Question: I'd like to have the following figures style layout.
My xml code:
'''
<RelativeLayout android:id="@+id/RelativeLayout01"
xmlns:android="http://schemas.android.com/apk/res/android"
xmlns:tools="http://schemas.android.com/tools"
android:layout_width="fill_parent"
android:orientation="vertical"
android:layout_height="fill_parent">
<LinearLayout
android:id="@+id/LinearLayout01"
android:layout_width="match_parent"
android:layout_height="wrap_content"
android:layout_centerVertical="true"
android:orientation="vertical" >
<ImageView
android:id="@+id/imageViewFlickrLogo"
android:layout_width="wrap_content"
android:layout_height="wrap_content" />
<EditText
android:id="@+id/edit_message"
android:layout_width="match_parent"
android:layout_height="wrap_content"
android:text="@string/edit_message" />
<Button
android:id="@+id/button_search"
android:layout_width="wrap_content"
android:layout_height="wrap_content"
android:onClick="searchUsingTag"
android:text="@string/button_search" />
</LinearLayout>
</RelativeLayout>
'''
The problem is that ImageView doesn't show and button is at the left. Actually, I want ImageView and editText and button showing in the center.

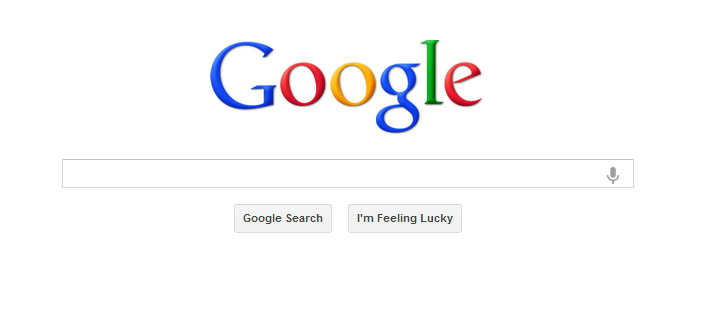
Answer: Try the following:
'''
<RelativeLayout android:id="@+id/RelativeLayout01"
xmlns:android="http://schemas.android.com/apk/res/android"
xmlns:tools="http://schemas.android.com/tools"
android:layout_width="fill_parent"
android:layout_height="fill_parent">
<LinearLayout
android:id="@+id/LinearLayout01"
android:layout_width="match_parent"
android:layout_height="wrap_content"
android:layout_centerInParent="true"
android:orientation="vertical" >
<ImageView
android:id="@+id/imageViewFlickrLogo"
android:src="@drawable/name_of_your_image"
android:layout_width="wrap_content"
android:layout_height="wrap_content"
android:layout_gravity="center" />
<EditText
android:id="@+id/edit_message"
android:layout_width="match_parent"
android:layout_height="wrap_content"
android:text="@string/edit_message"
android:layout_gravity="center" >
<requestFocus />
</EditText>
<Button
android:id="@+id/button_search"
android:layout_width="wrap_content"
android:layout_height="wrap_content"
android:onClick="searchUsingTag"
android:text="@string/button_search"
android:layout_gravity="center" />
</LinearLayout>
</RelativeLayout>
'''
Thanks to Anirudha Agashe for catching the missing image. I have added it in here as well.